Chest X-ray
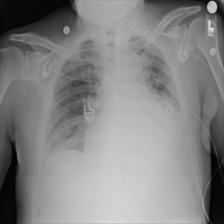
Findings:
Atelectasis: negative
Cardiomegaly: negative
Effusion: negative
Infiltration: negative
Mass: negative
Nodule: negative
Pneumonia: negative
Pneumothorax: negative
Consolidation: negative
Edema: negative
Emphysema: negative
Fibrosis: negative
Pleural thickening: negative
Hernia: negative